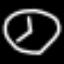
Label: clock